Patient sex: M
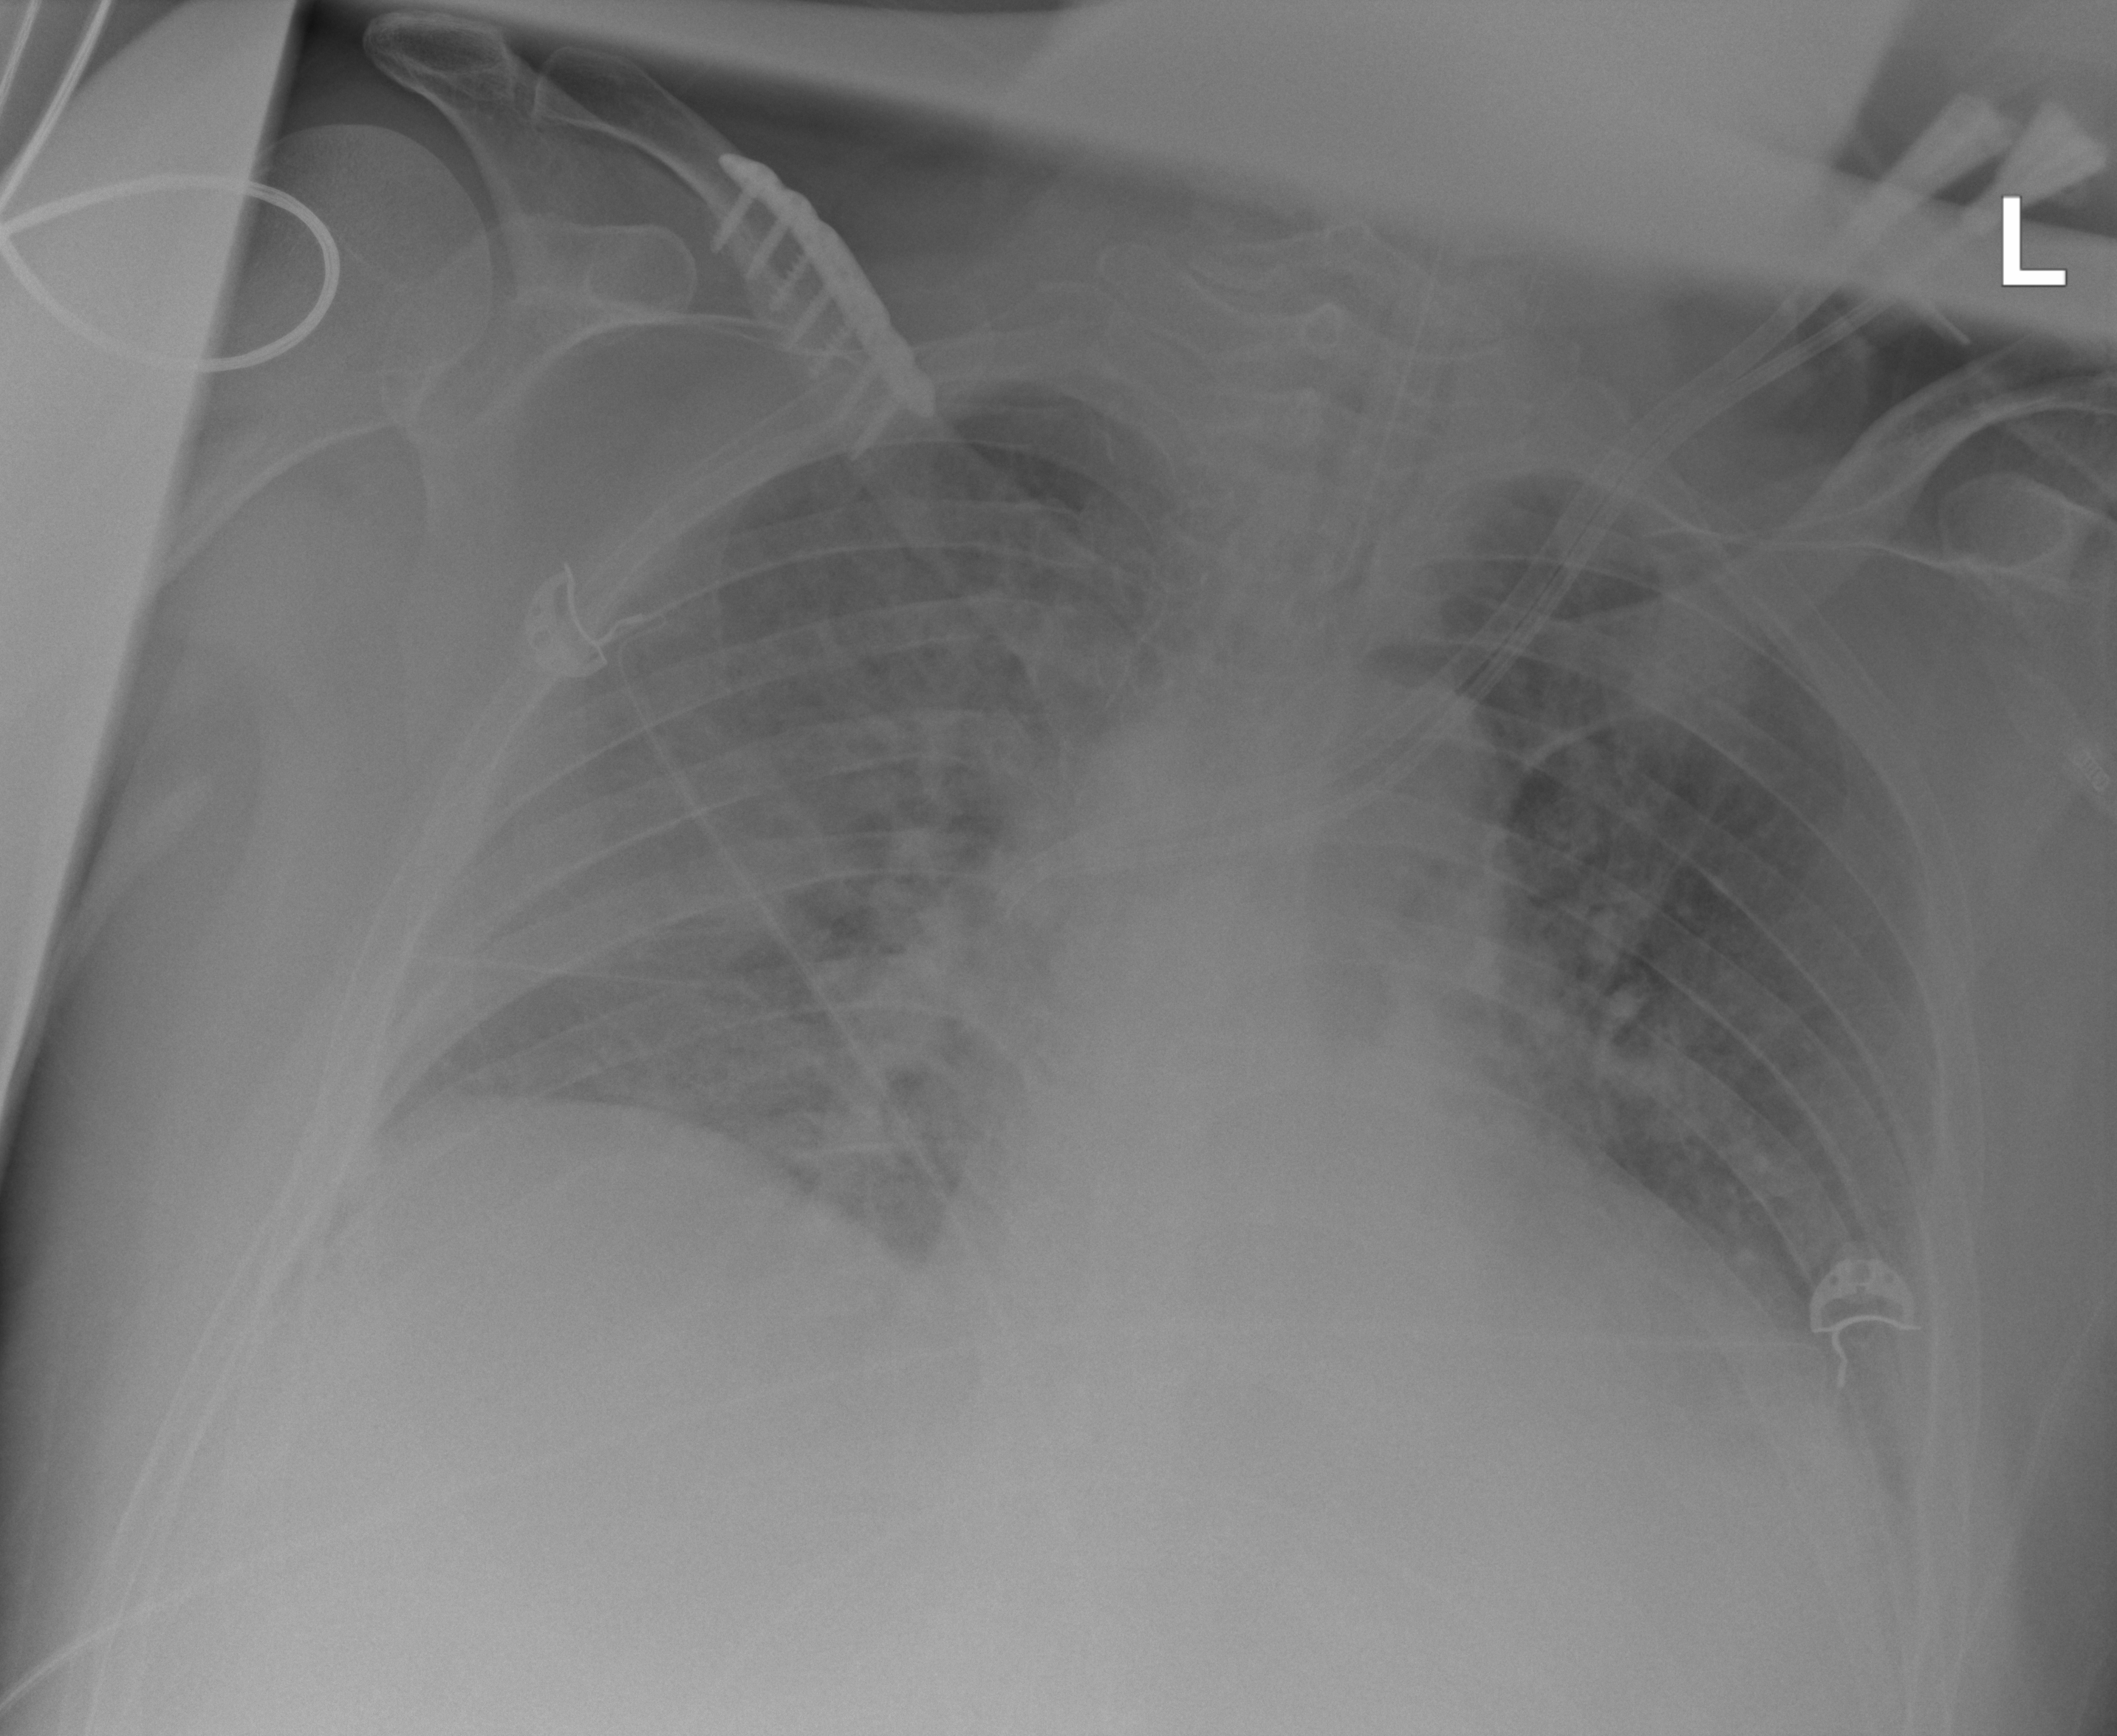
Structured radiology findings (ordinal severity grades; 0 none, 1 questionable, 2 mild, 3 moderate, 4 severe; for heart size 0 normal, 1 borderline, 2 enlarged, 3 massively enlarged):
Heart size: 2
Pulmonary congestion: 3
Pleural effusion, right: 2
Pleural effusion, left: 2
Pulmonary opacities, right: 2
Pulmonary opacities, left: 2
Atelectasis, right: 2
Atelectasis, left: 2